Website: bh-photo
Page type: store-pickup
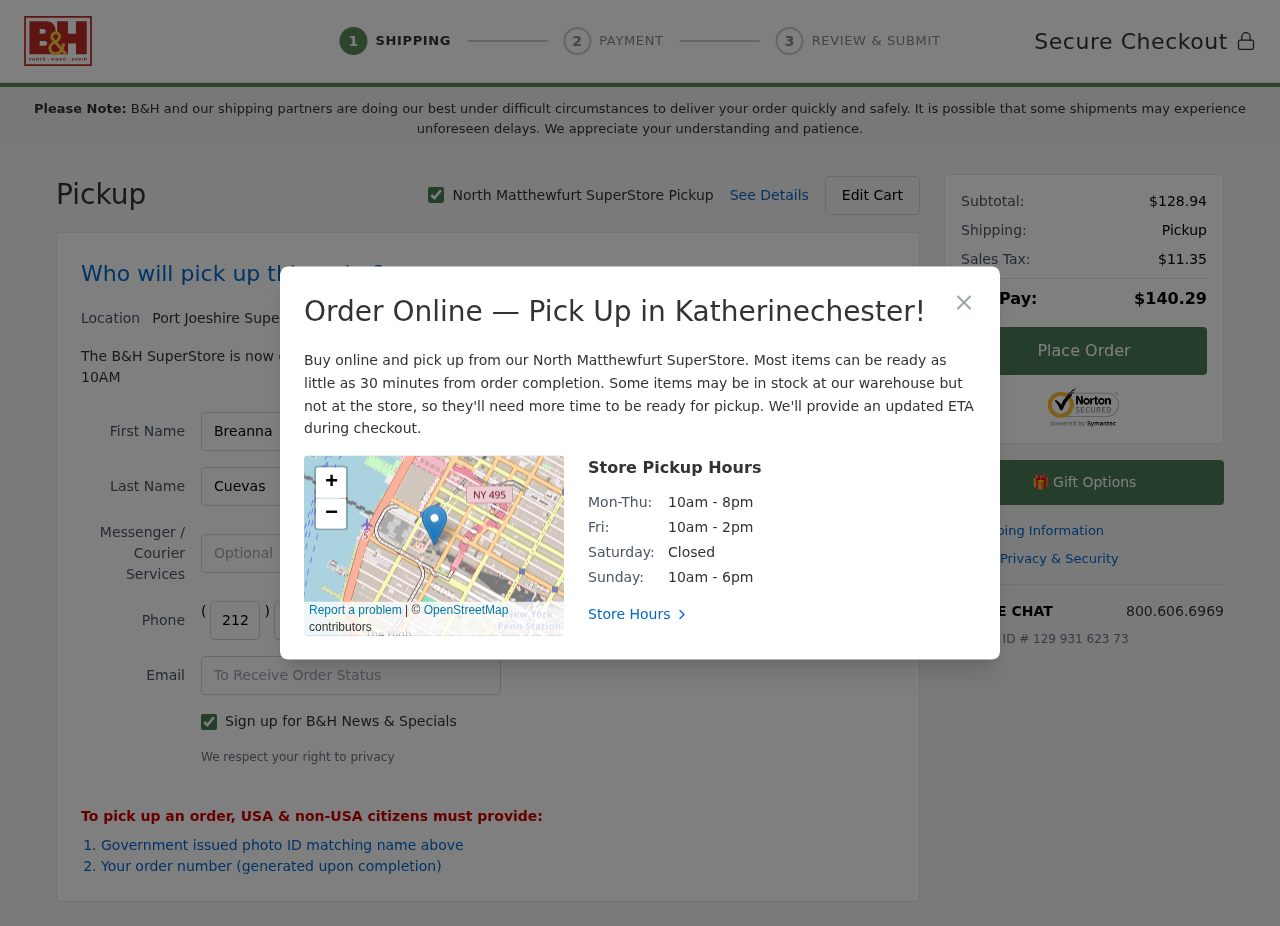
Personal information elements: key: PII_CITY
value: North Matthewfurt
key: PII_CITY2
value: Port Joeshire
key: PII_CITY3
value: Katherinechester
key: PII_EMAIL
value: bcuevas@yahoo.com
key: PII_FIRSTNAME
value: Breanna
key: PII_LASTNAME
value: Cuevas
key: PII_PHONE_AREA
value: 212
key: PII_PHONE_PREFIX
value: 806
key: PII_PHONE_SUFFIX
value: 7400
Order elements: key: ORDER_SUBTOTAL
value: $128.94
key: ORDER_TAX
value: $11.35
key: ORDER_TOTAL
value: $140.29
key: ORDER_ID
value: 129 931 623 73